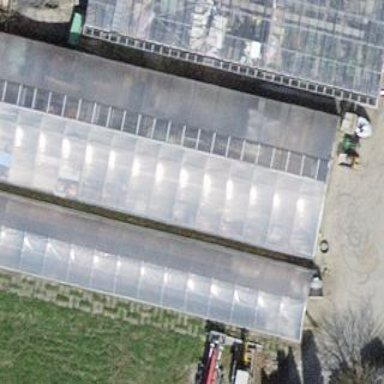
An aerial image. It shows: Greenhouse.